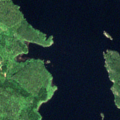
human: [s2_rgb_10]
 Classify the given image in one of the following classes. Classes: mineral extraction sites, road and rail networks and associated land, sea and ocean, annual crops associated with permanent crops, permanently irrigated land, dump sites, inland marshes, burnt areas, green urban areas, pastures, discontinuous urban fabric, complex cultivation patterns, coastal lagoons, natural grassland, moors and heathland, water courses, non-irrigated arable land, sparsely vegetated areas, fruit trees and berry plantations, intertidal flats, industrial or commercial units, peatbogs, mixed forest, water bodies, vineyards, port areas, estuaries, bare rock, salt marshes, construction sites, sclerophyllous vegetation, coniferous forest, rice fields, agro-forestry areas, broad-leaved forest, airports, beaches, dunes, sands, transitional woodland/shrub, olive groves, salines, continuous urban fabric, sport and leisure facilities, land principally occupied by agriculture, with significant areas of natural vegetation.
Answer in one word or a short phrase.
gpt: coniferous forest, mixed forest, water bodies